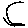
Label: moon